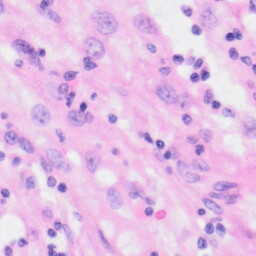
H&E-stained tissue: Kidney